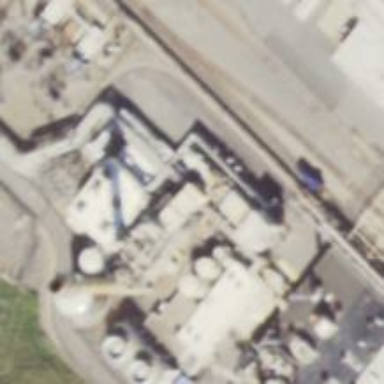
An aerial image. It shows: Gas turbine generator.